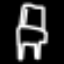
Label: chair